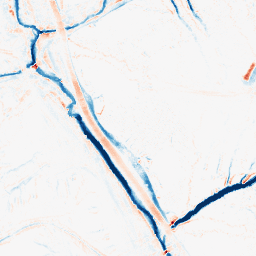
Category: morphological
Decomposition family: tophat_combined
Decomposition parameters: size: 5
Upsampling method: bicubic_3x
Upsampling parameters: scale: 3
Upsampling scale: 3